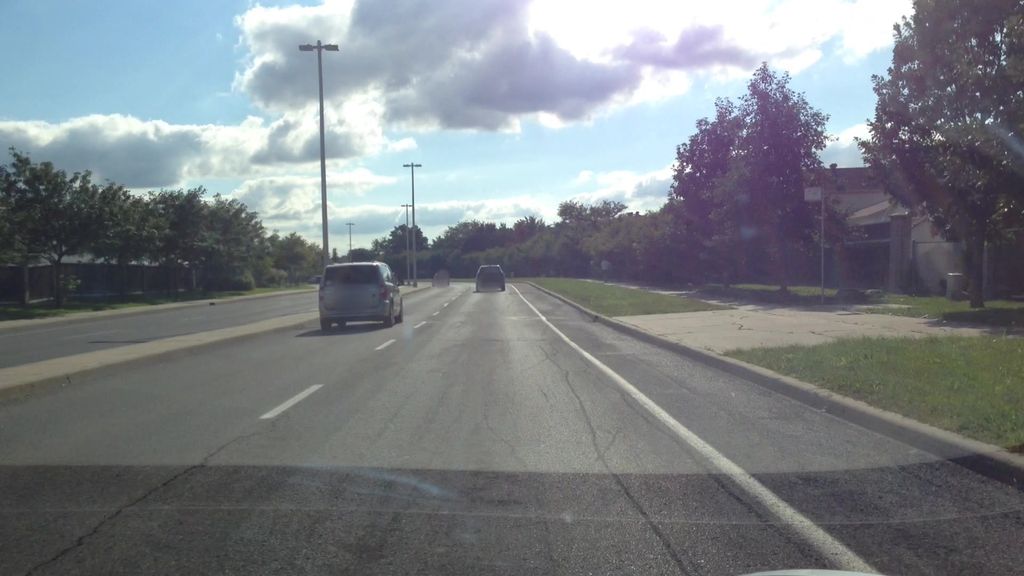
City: ottawa-gatineau